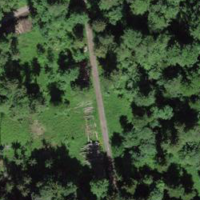
EUNIS habitat code: 41
Species observed at this site:
Phytolacca americana